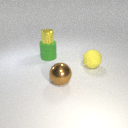
large green rubber cylinder behind large yellow rubber sphere